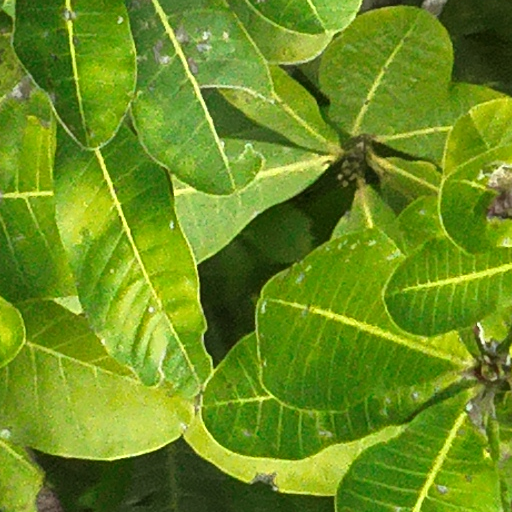
Species: Anacardium excelsum
GBIF accepted scientific name: Anacardium excelsum
Crown area (m\u00b2): 121.443